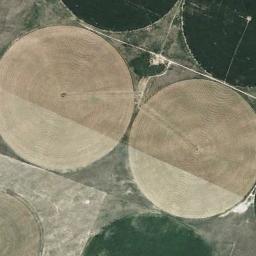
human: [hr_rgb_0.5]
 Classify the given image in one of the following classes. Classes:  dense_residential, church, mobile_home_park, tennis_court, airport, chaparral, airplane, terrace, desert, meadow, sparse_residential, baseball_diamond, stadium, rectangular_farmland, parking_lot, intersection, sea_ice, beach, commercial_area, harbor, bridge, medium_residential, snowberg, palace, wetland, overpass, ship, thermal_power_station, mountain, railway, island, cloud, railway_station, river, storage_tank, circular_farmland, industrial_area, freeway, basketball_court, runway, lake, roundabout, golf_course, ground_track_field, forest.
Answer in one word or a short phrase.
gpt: circular_farmland